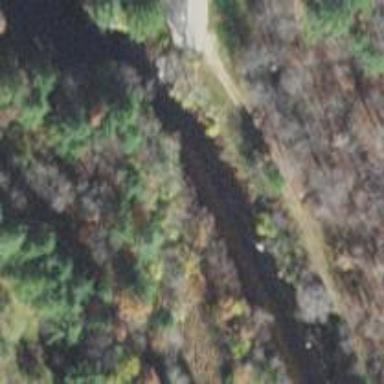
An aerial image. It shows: Bridge supported by abutments.